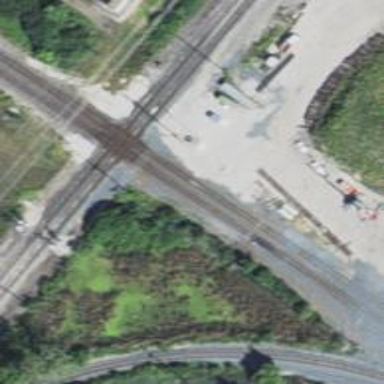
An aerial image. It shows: Railway junction.